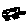
Label: car